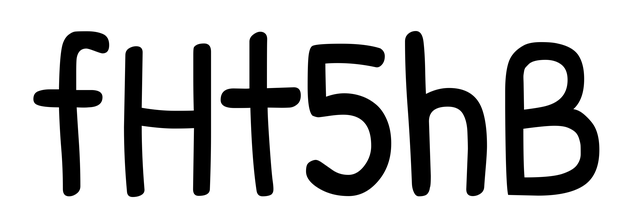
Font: PatrickHand-Regular